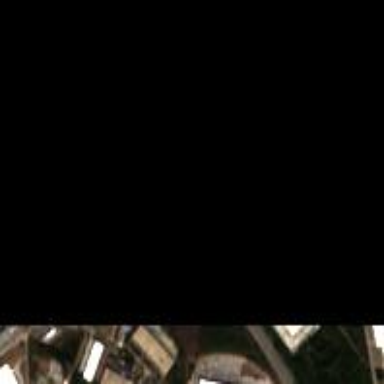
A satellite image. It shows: Industrial area.